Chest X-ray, PA view. Patient: 53 years old, sex F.
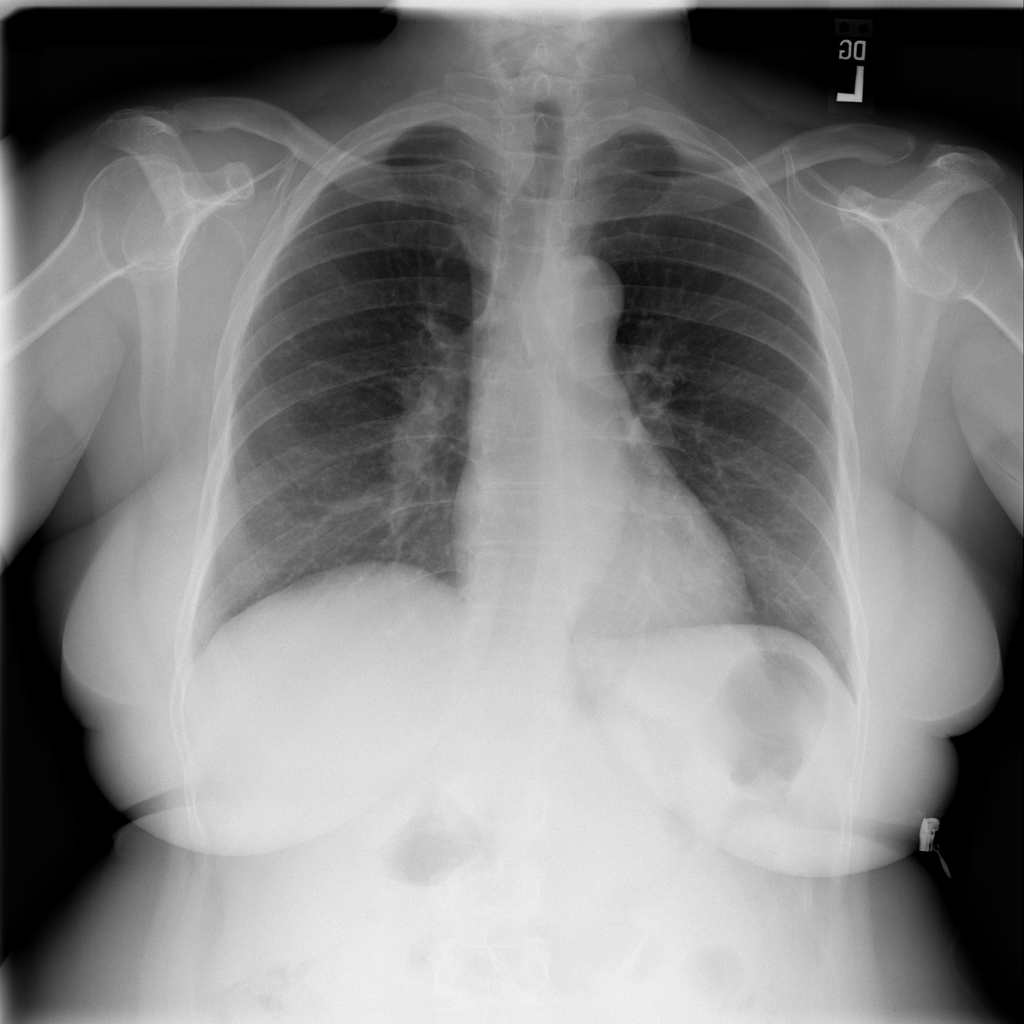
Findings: No Finding